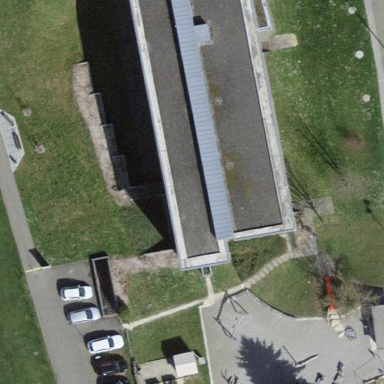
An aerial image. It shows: School building.